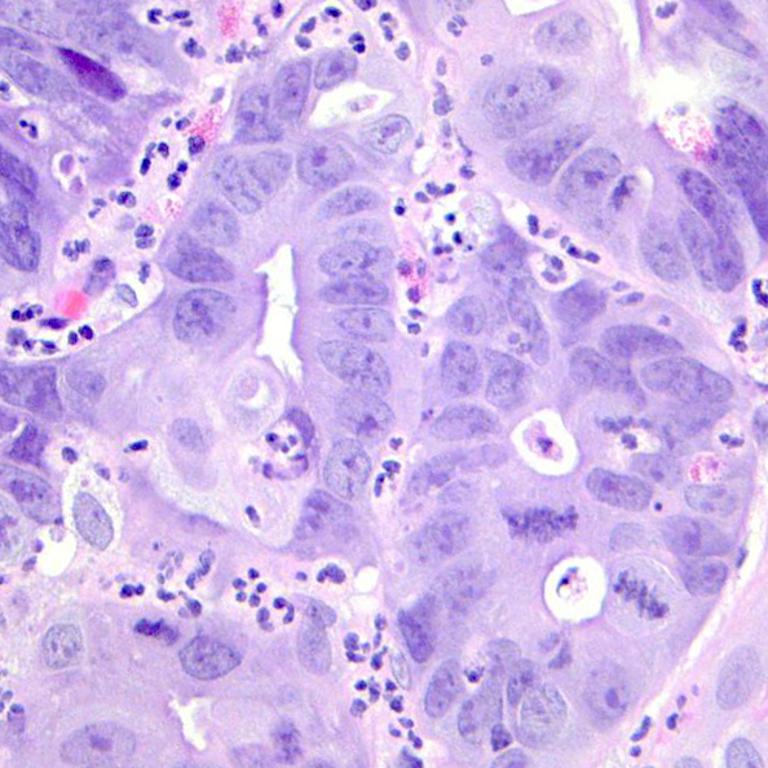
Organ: colon
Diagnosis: adenocarcinomas